Interaction volume radius: 10 \u00c5
Interaction volume height: 20 \u00c5
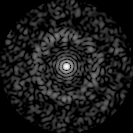
Disorder parameter: 0.8511